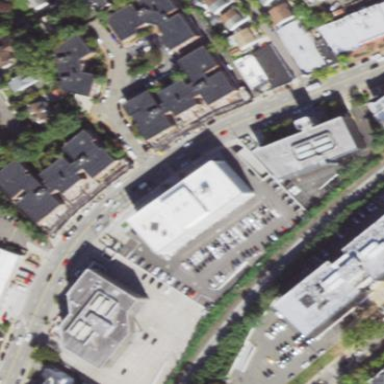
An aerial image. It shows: Commercial area.